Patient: sex M, age 76
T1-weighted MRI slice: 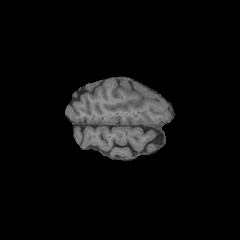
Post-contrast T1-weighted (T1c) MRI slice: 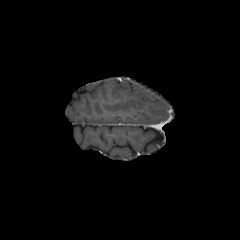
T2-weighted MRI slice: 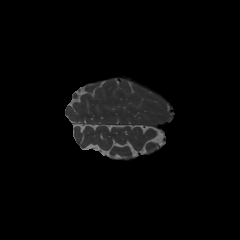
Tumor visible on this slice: no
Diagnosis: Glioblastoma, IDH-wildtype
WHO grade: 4